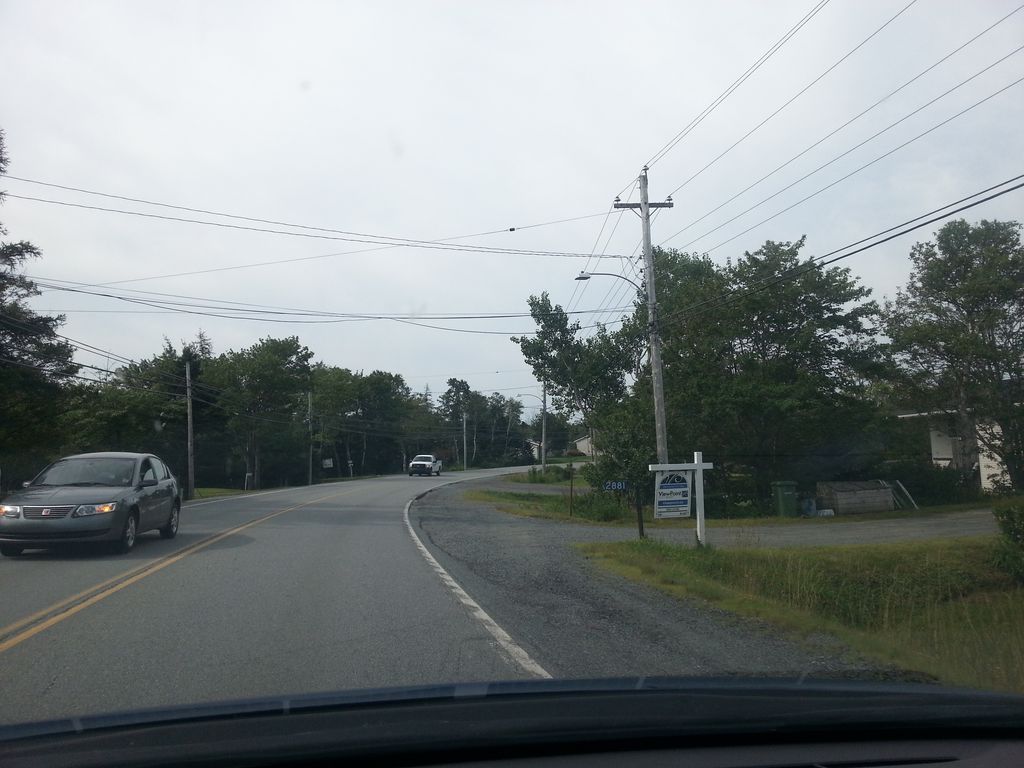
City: halifax